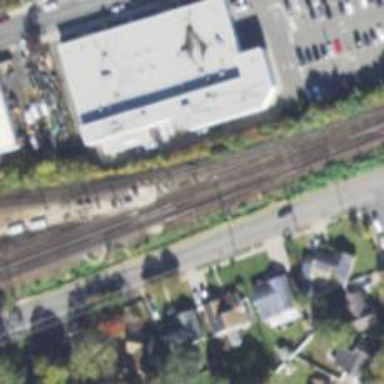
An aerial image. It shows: Electrified rail for trains.